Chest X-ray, AP view. Patient: 41 years old, sex F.
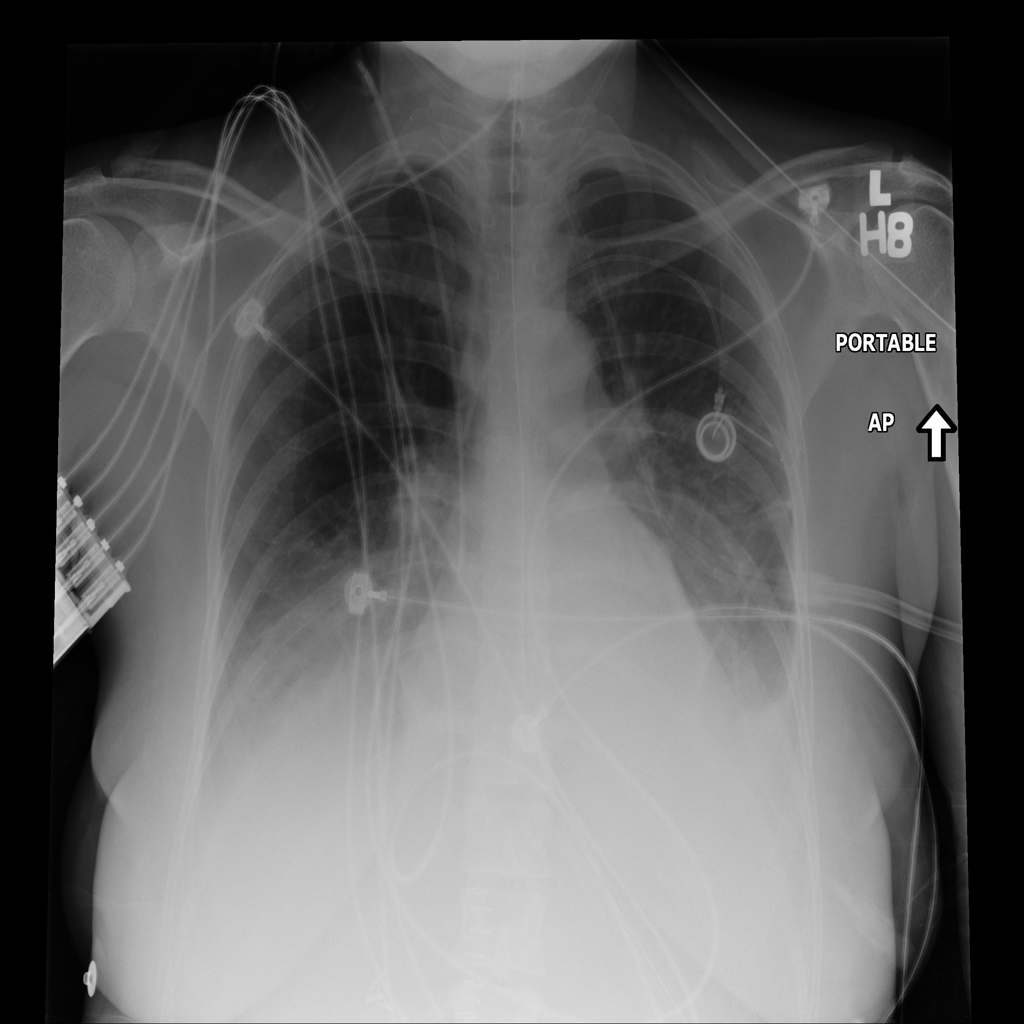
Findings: Atelectasis, Effusion